Interaction volume radius: 10 \u00c5
Interaction volume height: 25 \u00c5
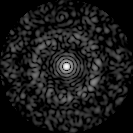
Disorder parameter: 0.8349